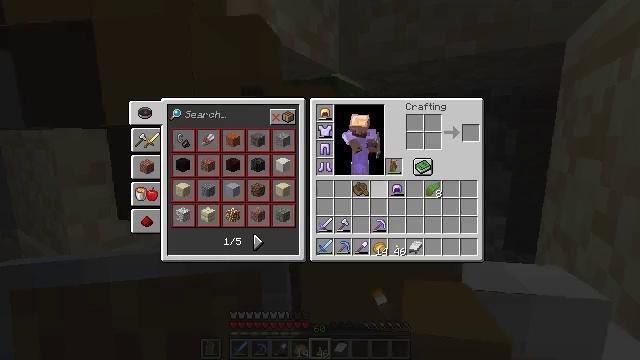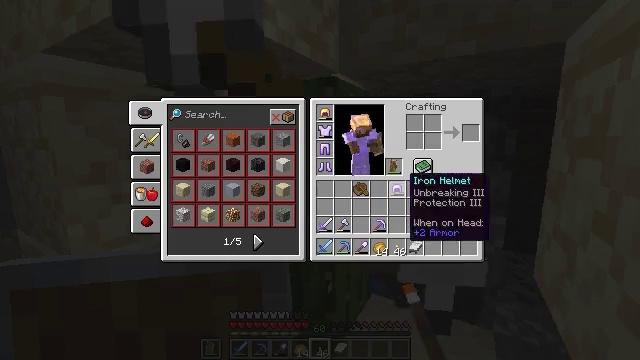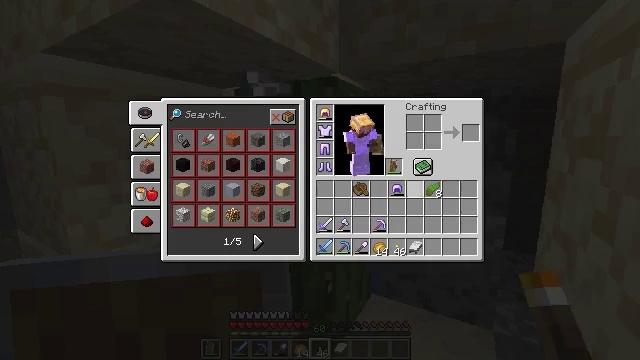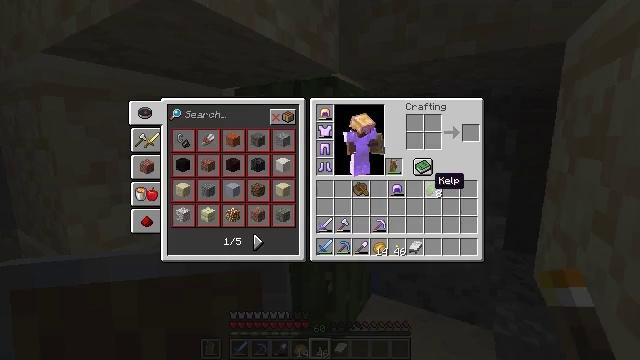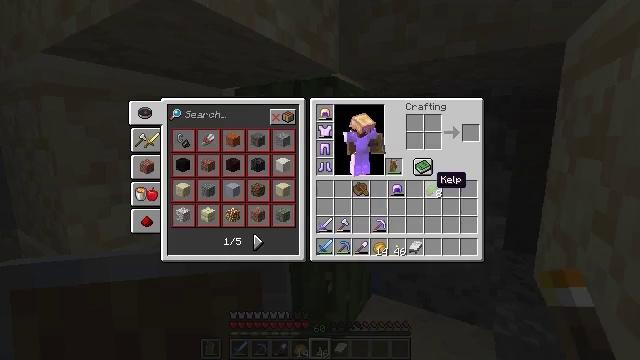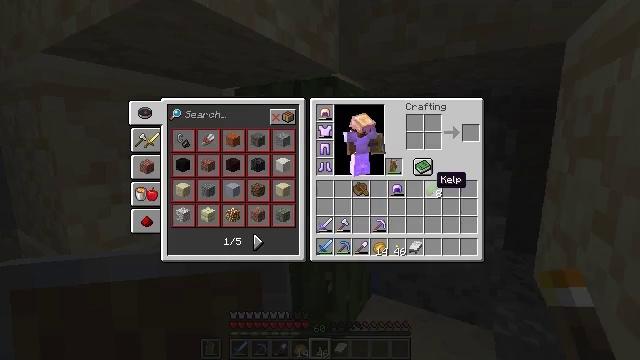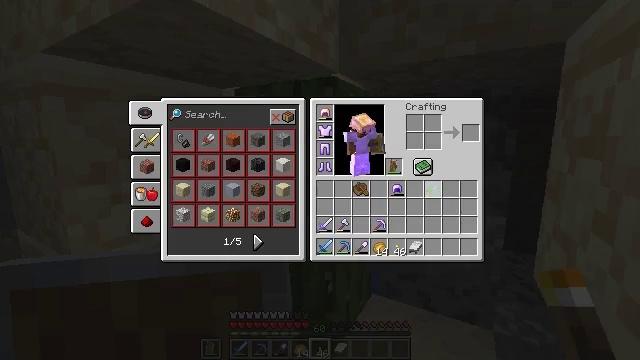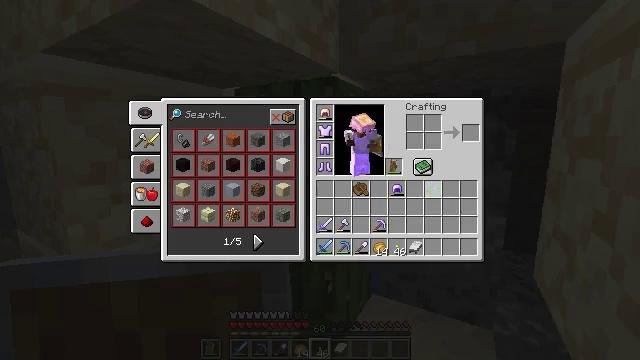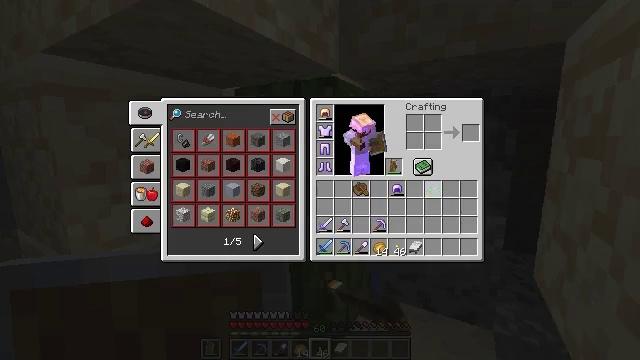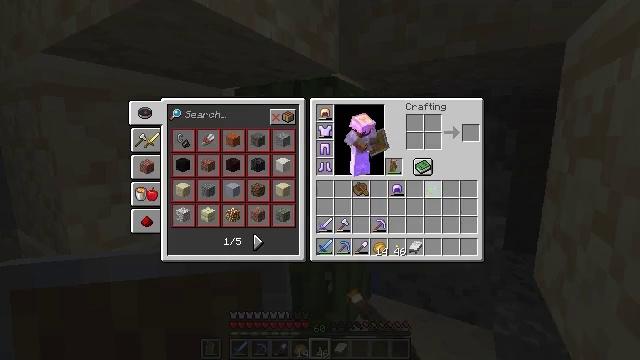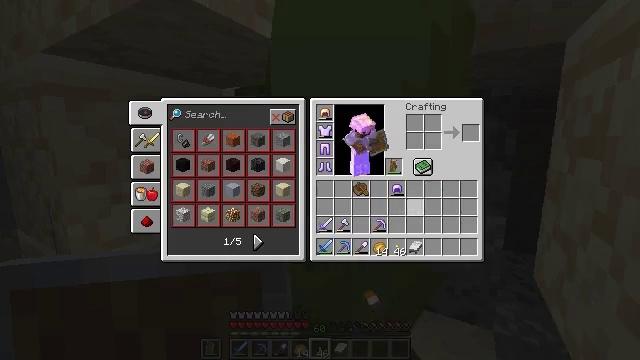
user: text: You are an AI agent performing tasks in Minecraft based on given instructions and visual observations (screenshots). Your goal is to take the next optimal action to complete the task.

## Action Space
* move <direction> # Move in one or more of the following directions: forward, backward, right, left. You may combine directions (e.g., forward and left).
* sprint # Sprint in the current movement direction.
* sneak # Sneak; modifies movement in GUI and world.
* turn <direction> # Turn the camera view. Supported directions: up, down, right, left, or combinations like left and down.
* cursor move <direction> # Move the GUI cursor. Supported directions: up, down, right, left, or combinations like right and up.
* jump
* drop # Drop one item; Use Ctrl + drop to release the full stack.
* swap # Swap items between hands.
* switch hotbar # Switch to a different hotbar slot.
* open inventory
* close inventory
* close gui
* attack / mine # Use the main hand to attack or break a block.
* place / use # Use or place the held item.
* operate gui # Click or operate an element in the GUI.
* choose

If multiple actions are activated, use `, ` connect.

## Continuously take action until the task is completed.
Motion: motion action
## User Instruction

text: Remove kelp and place it on the ground.
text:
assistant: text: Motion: sprint, cursor move right, open gui
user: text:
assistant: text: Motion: sprint, cursor move right
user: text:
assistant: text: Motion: sprint, cursor move right
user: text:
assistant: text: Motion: sprint
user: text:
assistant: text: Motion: sprint
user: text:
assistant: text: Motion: sprint, drop
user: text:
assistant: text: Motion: sprint, drop
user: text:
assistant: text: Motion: sprint, drop
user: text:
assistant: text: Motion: sprint, cursor move down
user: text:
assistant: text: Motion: sprint, cursor move left and down
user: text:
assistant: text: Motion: sprint